Question: I have the following data frame:

I have multiple participants listed in subj_id (you can see only 2 here). I want to change all Pre items in the trial column to Pre1, Pre2, Pre3, Pre4.
How can I do this?
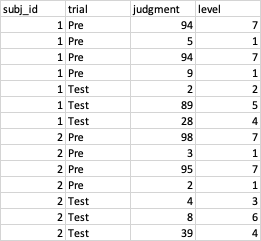
Answer: ## base R
'''
dat <- data.frame(
subj_id = c(rep(1L, 7), rep(2L, 7)),
trial = c(rep("Pre", 4), rep("Test", 3), rep("Pre", 4), rep("Test", 3)),
judgment = 1:14
)
dat
# subj_id trial judgment
# 1 1 Pre 1
# 2 1 Pre 2
# 3 1 Pre 3
# 4 1 Pre 4
# 5 1 Test 5
# 6 1 Test 6
# 7 1 Test 7
# 8 2 Pre 8
# 9 2 Pre 9
# 10 2 Pre 10
# 11 2 Pre 11
# 12 2 Test 12
# 13 2 Test 13
# 14 2 Test 14
ave(seq_len(nrow(dat)), dat[,c("subj_id", "trial")], FUN = seq_along)
# [1] 1 2 3 4 1 2 3 1 2 3 4 1 2 3
dat$trial <- paste0(dat$trial, ave(seq_len(nrow(dat)), dat[,c("subj_id", "trial")], FUN = seq_along))
dat
# subj_id trial judgment
# 1 1 Pre1 1
# 2 1 Pre2 2
# 3 1 Pre3 3
# 4 1 Pre4 4
# 5 1 Test1 5
# 6 1 Test2 6
# 7 1 Test3 7
# 8 2 Pre1 8
# 9 2 Pre2 9
# 10 2 Pre3 10
# 11 2 Pre4 11
# 12 2 Test1 12
# 13 2 Test2 13
# 14 2 Test3 14
'''
If you only need '"Pre"' numbered, then alter that code above to be
'''
dat$trial <- ifelse(dat$trial == "Pre", paste0(dat$trial, ave(seq_len(nrow(dat)), dat[,c("subj_id", "trial")], FUN = seq_along)), dat$trial)
dat
# subj_id trial judgment
# 1 1 Pre1 1
# 2 1 Pre2 2
# 3 1 Pre3 3
# 4 1 Pre4 4
# 5 1 Test 5
# 6 1 Test 6
# 7 1 Test 7
# 8 2 Pre1 8
# 9 2 Pre2 9
# 10 2 Pre3 10
# 11 2 Pre4 11
# 12 2 Test 12
# 13 2 Test 13
# 14 2 Test 14
'''
## dplyr
'''
library(dplyr)
dat %>%
group_by(subj_id, trial) %>%
mutate(trial = paste0(trial, row_number())) %>%
ungroup()
# # A tibble: 14 x 3
# subj_id trial judgment
# <int> <chr> <int>
# 1 1 Pre1 1
# 2 1 Pre2 2
# 3 1 Pre3 3
# 4 1 Pre4 4
# 5 1 Test1 5
# 6 1 Test2 6
# 7 1 Test3 7
# 8 2 Pre1 8
# 9 2 Pre2 9
# 10 2 Pre3 10
# 11 2 Pre4 11
# 12 2 Test1 12
# 13 2 Test2 13
# 14 2 Test3 14
'''
Similarly, if only '"Pre"', then
'''
dat %>%
group_by(subj_id, trial) %>%
mutate(trial = if_else(trial == "Pre", paste0(trial, row_number()), trial)) %>%
ungroup()
'''